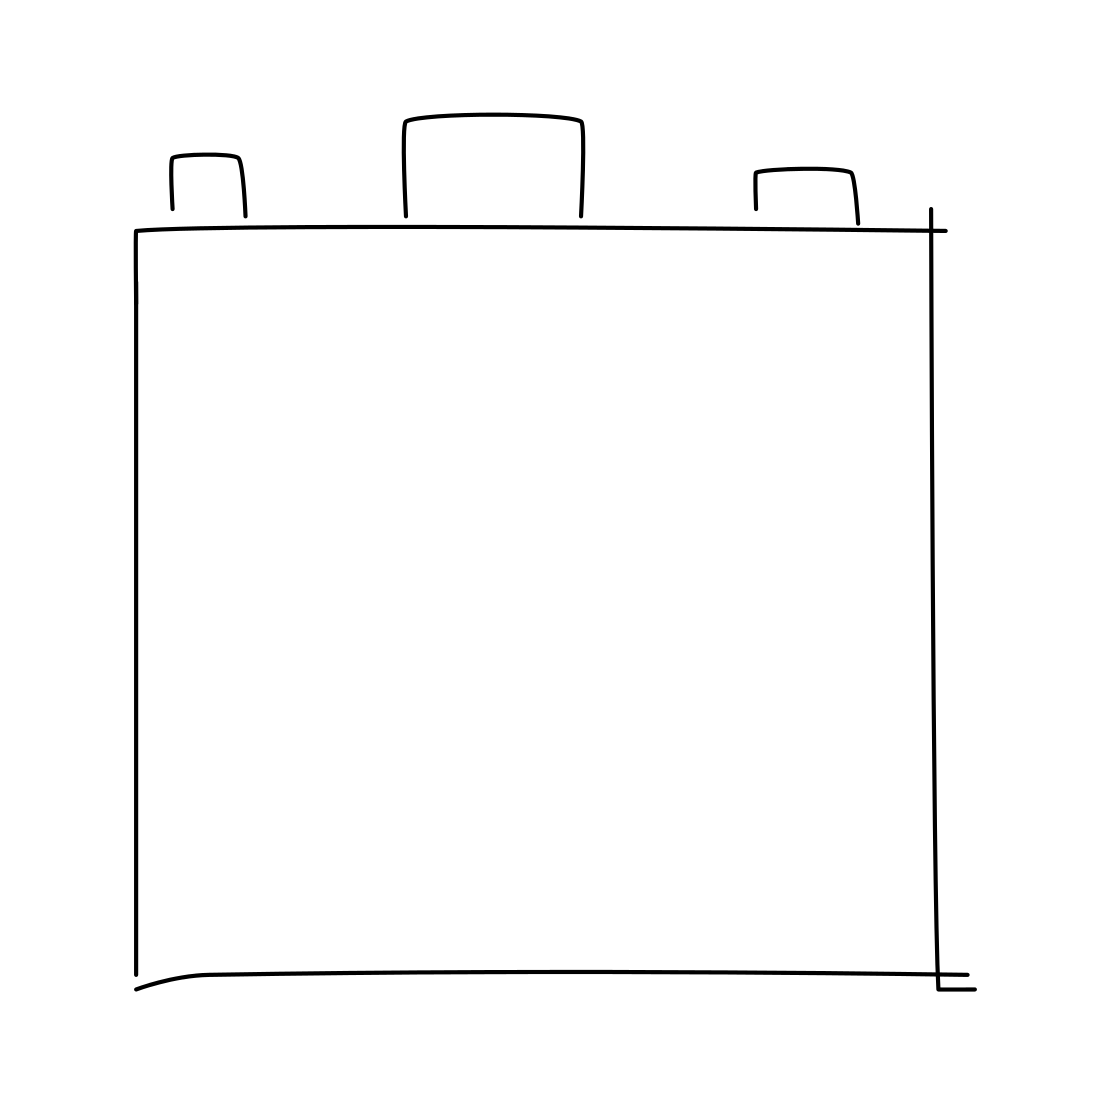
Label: suitcase